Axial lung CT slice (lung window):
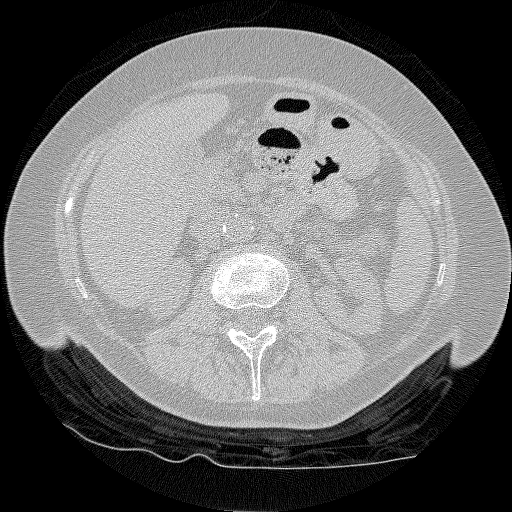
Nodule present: no